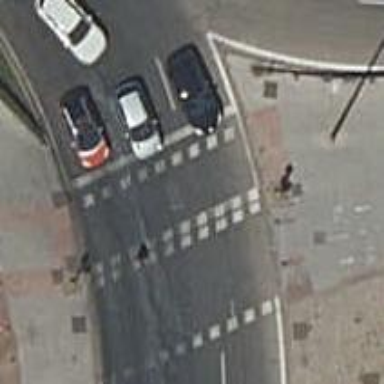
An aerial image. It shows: Road with traffic signals and zebra crossing with traffic signals.